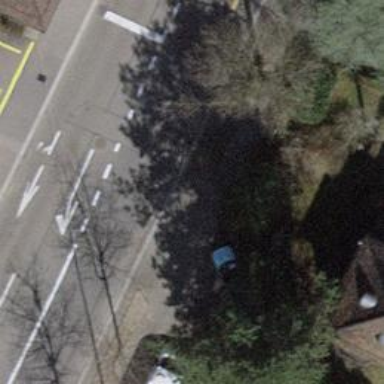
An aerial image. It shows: Secondary road with asphalt surface. It includes separate cycle lane and sidewalk.